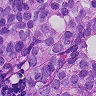
Metastatic tissue present: yes